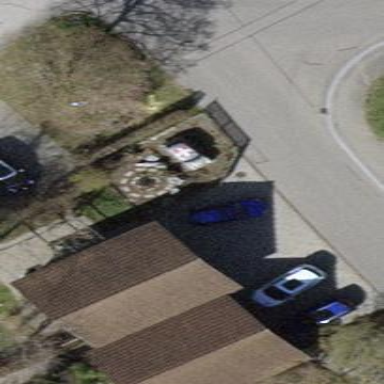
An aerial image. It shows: Group of garages.